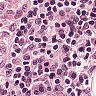
Metastatic tissue present: no